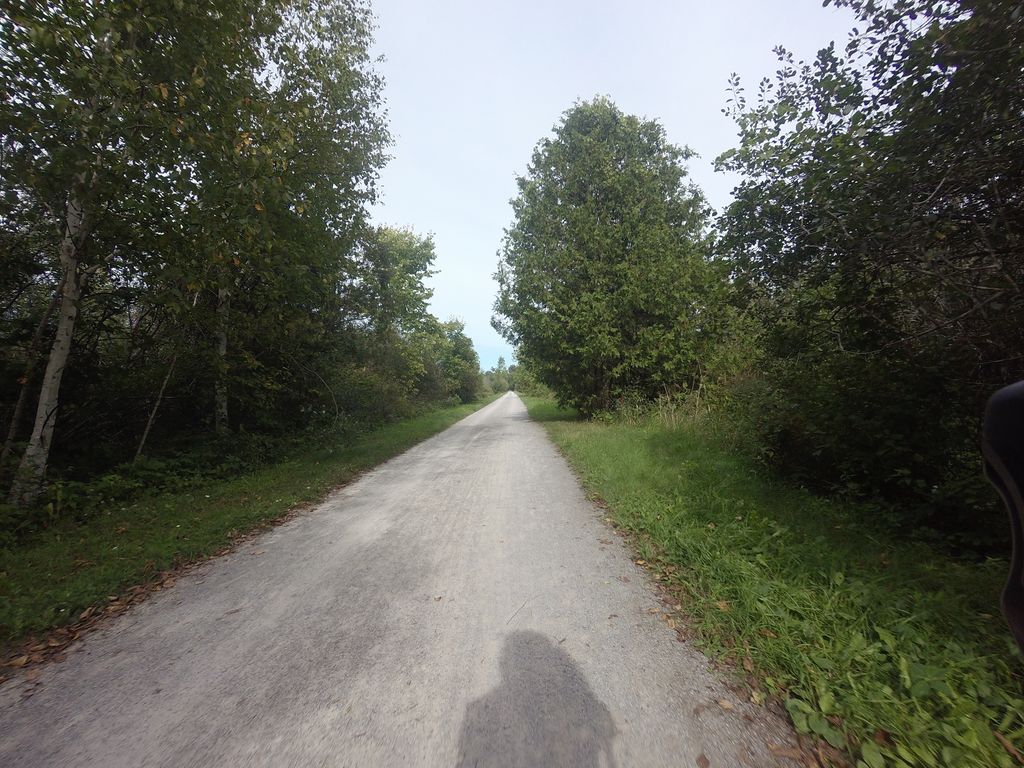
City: ottawa-gatineau